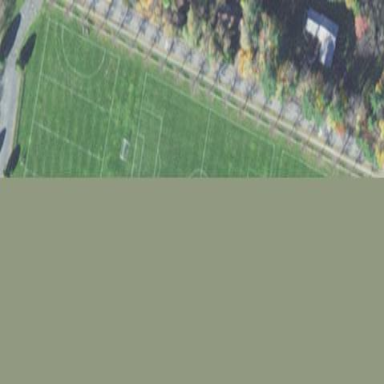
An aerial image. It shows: Soccer pitch for outdoor sports and leisure activities.